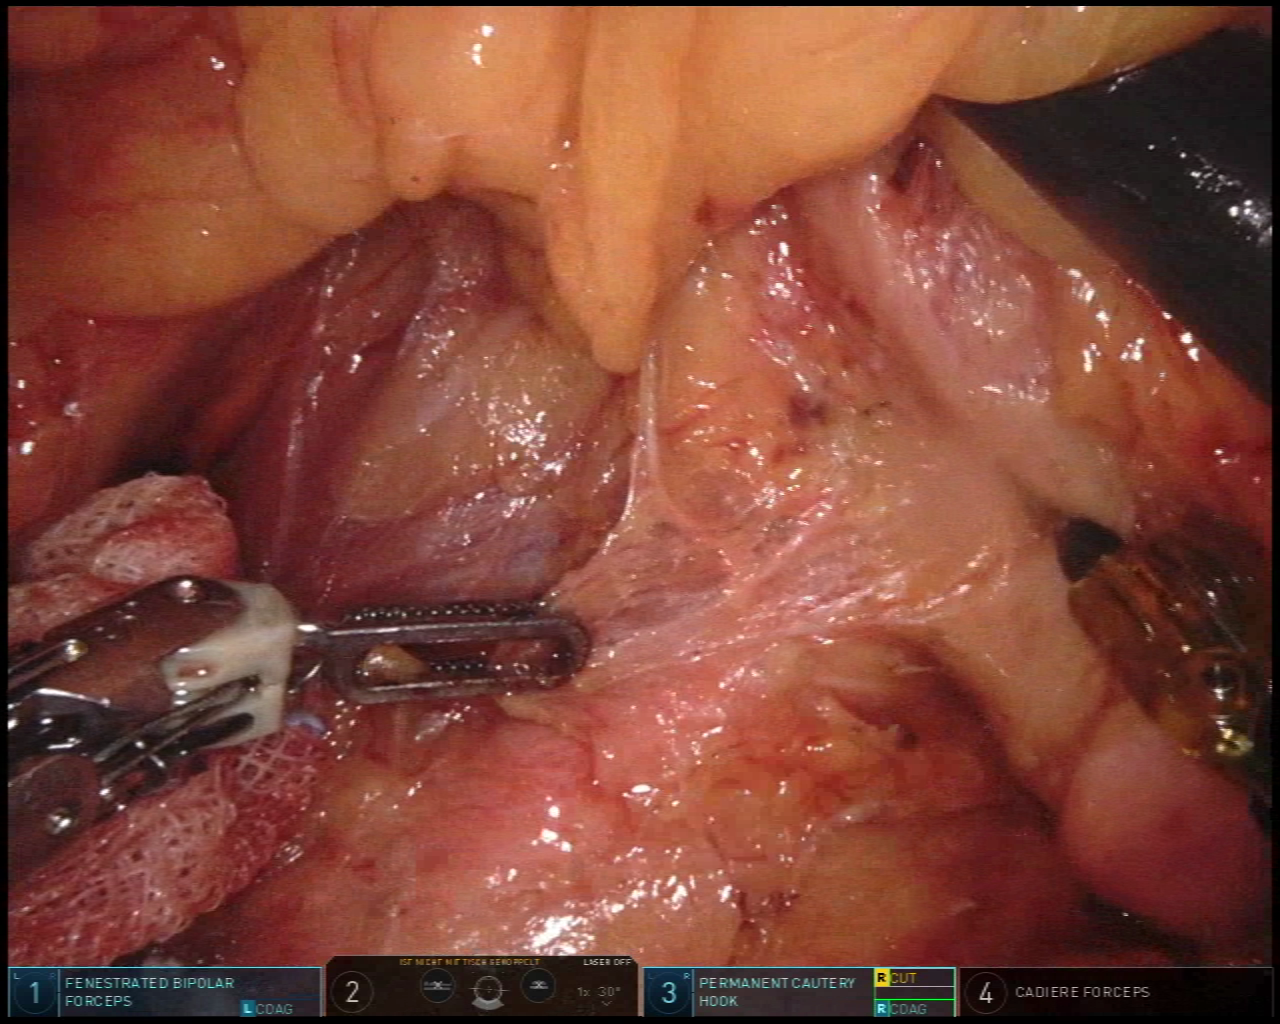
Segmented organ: ureter
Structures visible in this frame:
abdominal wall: no
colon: no
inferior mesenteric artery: no
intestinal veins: no
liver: no
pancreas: no
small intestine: no
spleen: no
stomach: no
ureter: yes
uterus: no
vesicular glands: no